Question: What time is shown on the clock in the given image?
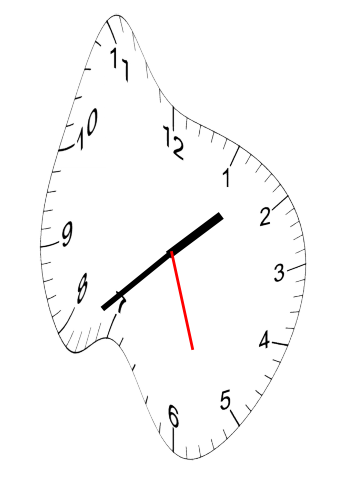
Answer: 01:38:27